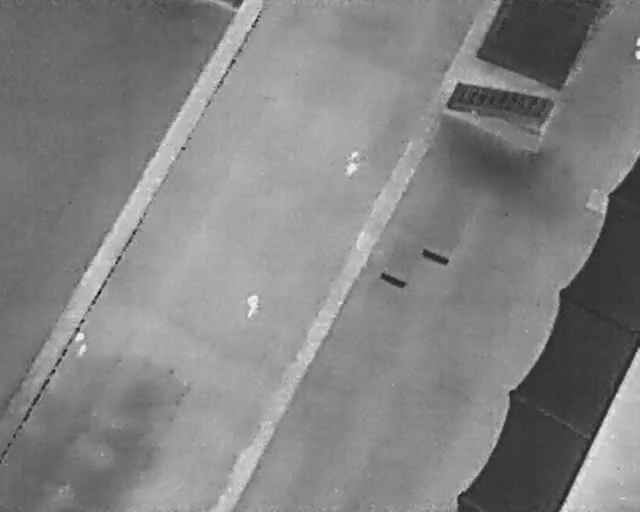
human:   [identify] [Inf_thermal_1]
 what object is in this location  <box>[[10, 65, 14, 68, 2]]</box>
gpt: <ref>1 large person at the left</ref>